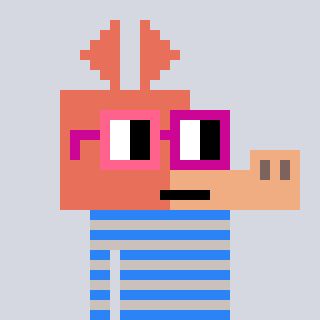
a pixel art character with square pink and red glasses, a aardvark-shaped head and a foggrey-colored body on a cool background